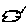
Label: fish